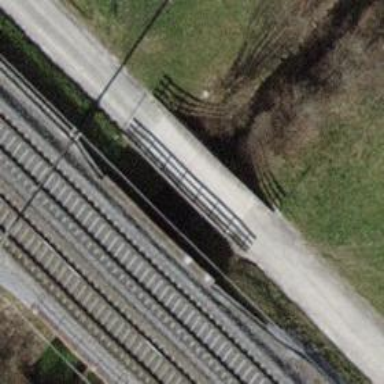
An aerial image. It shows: Track bridge with compacted grade2 surface.